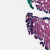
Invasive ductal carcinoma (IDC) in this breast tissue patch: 0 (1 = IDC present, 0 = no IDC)